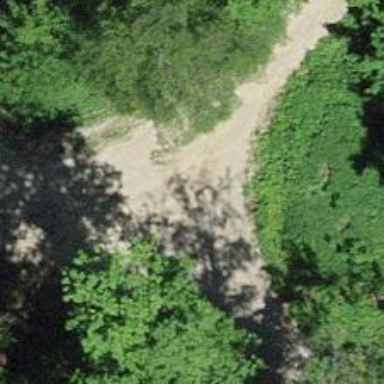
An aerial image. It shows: Set of steps along trail with excellent visibility.